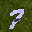
Label: 7